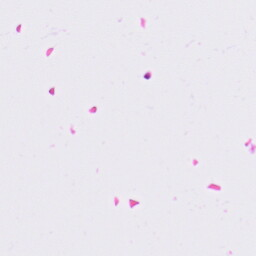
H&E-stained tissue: Lung